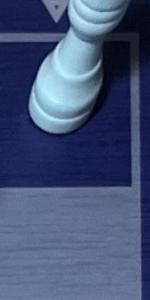
Label: Empty